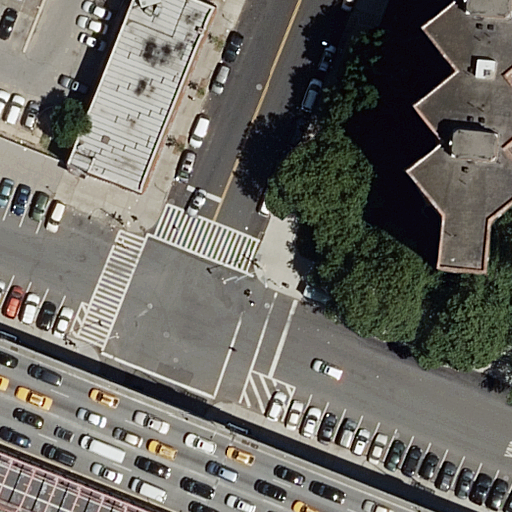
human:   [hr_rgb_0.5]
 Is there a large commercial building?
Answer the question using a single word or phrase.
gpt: no

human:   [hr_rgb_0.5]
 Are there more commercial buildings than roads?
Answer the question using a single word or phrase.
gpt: no

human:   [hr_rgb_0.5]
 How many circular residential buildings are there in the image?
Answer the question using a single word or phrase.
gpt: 0

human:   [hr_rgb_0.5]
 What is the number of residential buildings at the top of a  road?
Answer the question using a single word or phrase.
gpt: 2

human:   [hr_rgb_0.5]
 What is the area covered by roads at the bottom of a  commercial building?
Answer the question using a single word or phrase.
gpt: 0m2

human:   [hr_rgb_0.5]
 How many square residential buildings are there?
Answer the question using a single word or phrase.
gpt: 0

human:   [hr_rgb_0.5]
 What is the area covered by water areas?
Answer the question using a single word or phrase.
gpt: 0m2

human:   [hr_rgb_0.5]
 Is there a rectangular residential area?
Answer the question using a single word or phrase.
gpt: yes

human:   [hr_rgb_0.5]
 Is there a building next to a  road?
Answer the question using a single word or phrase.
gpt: yes

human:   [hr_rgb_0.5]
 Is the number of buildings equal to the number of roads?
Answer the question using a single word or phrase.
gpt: no

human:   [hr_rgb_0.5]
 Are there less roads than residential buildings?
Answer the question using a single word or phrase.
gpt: no

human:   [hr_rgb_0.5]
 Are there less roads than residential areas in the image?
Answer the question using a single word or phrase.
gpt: no

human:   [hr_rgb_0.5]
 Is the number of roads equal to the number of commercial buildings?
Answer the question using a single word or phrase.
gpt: no

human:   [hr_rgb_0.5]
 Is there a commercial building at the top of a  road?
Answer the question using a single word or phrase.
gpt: no

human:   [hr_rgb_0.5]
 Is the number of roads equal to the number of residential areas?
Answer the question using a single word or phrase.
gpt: no

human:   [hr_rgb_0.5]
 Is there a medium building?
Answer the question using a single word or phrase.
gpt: no

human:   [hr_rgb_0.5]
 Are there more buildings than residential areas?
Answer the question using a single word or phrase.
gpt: no

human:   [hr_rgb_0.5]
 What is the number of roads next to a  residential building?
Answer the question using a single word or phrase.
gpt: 17

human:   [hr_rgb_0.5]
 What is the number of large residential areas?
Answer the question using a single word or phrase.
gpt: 1

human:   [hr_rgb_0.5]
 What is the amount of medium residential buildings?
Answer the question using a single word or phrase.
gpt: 0

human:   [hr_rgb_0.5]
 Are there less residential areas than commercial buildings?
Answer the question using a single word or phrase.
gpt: no

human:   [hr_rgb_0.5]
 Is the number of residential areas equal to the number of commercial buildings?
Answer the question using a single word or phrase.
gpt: no

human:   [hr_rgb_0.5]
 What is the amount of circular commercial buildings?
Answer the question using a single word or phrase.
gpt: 0

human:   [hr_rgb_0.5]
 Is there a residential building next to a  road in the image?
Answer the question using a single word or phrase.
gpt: yes

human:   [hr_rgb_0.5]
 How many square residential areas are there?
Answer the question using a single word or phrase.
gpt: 0

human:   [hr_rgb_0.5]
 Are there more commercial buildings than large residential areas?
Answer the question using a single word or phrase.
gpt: no

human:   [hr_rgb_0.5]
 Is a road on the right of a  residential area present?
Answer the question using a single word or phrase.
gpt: yes

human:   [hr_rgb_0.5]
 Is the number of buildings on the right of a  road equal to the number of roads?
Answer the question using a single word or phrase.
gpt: no

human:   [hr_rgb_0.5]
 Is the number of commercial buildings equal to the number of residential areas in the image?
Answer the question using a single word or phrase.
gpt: no

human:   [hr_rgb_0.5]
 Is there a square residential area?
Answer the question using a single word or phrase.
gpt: no

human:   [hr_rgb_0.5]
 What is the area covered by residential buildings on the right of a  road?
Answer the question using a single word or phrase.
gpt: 1412m2

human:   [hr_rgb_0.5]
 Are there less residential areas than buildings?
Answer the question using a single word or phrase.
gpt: no

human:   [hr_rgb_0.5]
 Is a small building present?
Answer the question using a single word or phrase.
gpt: no

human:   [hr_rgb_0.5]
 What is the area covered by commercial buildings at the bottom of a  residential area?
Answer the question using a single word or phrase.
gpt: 0m2

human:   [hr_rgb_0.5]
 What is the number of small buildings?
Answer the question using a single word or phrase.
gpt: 0

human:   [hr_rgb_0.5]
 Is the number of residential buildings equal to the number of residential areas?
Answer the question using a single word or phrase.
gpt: yes